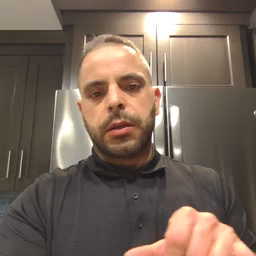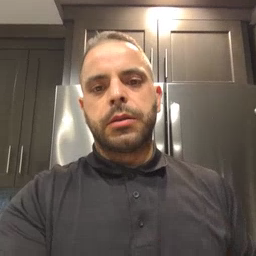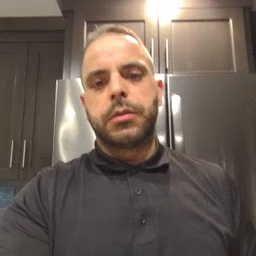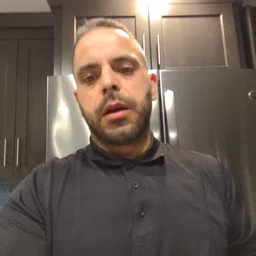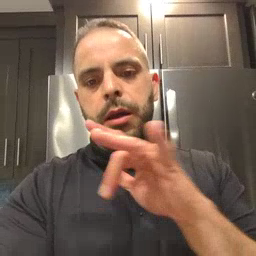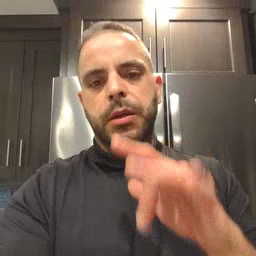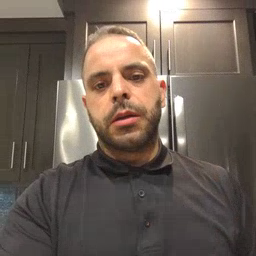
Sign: empty